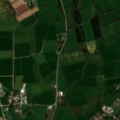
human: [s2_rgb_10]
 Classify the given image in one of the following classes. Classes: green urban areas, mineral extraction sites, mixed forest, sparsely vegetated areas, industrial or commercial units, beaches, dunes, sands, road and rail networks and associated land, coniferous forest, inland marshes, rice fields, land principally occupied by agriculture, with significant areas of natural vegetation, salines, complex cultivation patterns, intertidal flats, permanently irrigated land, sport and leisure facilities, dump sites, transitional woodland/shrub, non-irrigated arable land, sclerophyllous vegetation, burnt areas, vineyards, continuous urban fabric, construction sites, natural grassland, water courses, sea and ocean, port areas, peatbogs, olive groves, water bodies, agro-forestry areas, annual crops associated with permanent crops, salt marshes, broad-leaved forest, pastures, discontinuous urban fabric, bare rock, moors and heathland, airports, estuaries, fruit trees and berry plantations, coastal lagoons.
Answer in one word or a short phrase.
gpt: pastures, land principally occupied by agriculture, with significant areas of natural vegetation